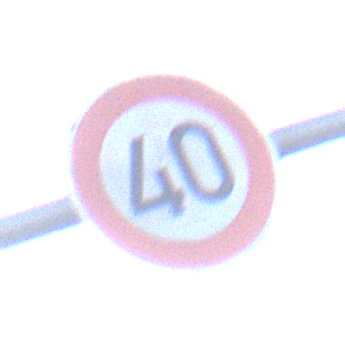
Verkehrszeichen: Geschwindigkeit40
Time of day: SunriseSunset
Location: Outdoor (Suburban)
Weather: PartlyCloudy
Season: NotSpecified
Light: Natural